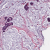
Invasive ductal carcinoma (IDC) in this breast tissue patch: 1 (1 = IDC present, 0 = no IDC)